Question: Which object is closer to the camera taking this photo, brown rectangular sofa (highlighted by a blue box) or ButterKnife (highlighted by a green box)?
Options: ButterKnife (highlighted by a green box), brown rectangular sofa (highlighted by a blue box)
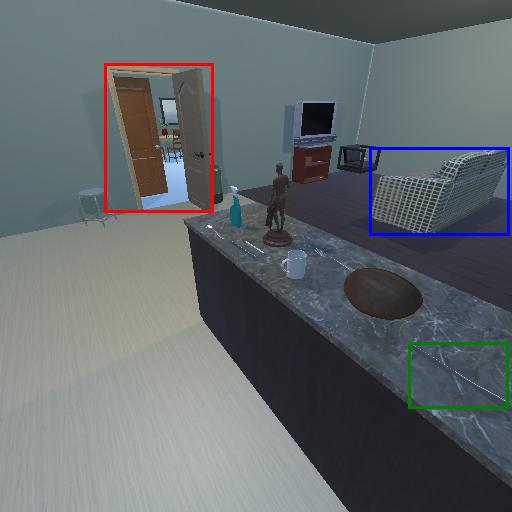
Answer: ButterKnife (highlighted by a green box)